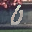
Label: 0